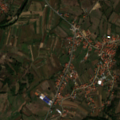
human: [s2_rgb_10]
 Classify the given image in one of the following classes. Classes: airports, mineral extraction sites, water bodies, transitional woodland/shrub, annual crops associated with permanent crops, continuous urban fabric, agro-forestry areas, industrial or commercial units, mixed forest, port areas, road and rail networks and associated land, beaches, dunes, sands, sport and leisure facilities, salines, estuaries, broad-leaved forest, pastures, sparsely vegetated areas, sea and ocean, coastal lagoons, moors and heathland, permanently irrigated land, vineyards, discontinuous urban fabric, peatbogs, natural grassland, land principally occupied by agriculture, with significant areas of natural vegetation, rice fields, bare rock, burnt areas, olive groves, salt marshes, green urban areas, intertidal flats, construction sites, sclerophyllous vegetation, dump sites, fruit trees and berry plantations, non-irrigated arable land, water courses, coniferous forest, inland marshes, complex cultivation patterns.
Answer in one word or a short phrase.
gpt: discontinuous urban fabric, non-irrigated arable land, complex cultivation patterns, land principally occupied by agriculture, with significant areas of natural vegetation